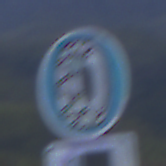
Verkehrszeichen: SchneekettenVorgeschrieben
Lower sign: SonstigeOderMehrspurigeFahrzeuge3
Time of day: SunriseSunset
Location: Outdoor (Nature)
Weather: PartlyCloudy
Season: NotSpecified
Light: Natural